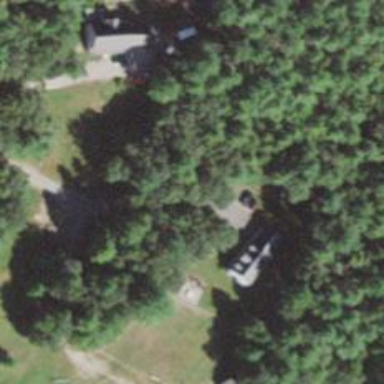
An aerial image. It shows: Residential driveway.